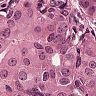
Metastatic tissue present: yes